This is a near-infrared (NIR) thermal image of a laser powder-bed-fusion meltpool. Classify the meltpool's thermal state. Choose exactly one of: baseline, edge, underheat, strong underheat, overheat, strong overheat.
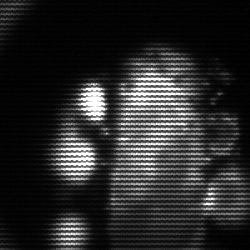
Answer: strong underheat